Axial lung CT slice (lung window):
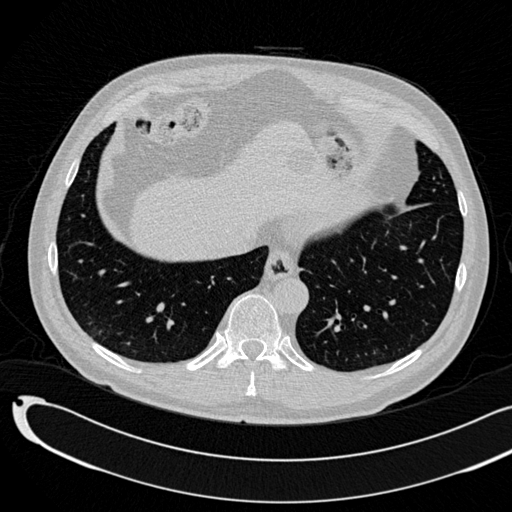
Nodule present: no